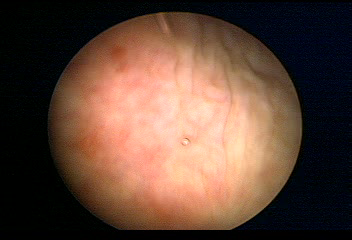
Modality: WLC
Class: Normal mucosa
Bladder cancer association: No